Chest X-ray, AP view. Patient: 30 years old, sex M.
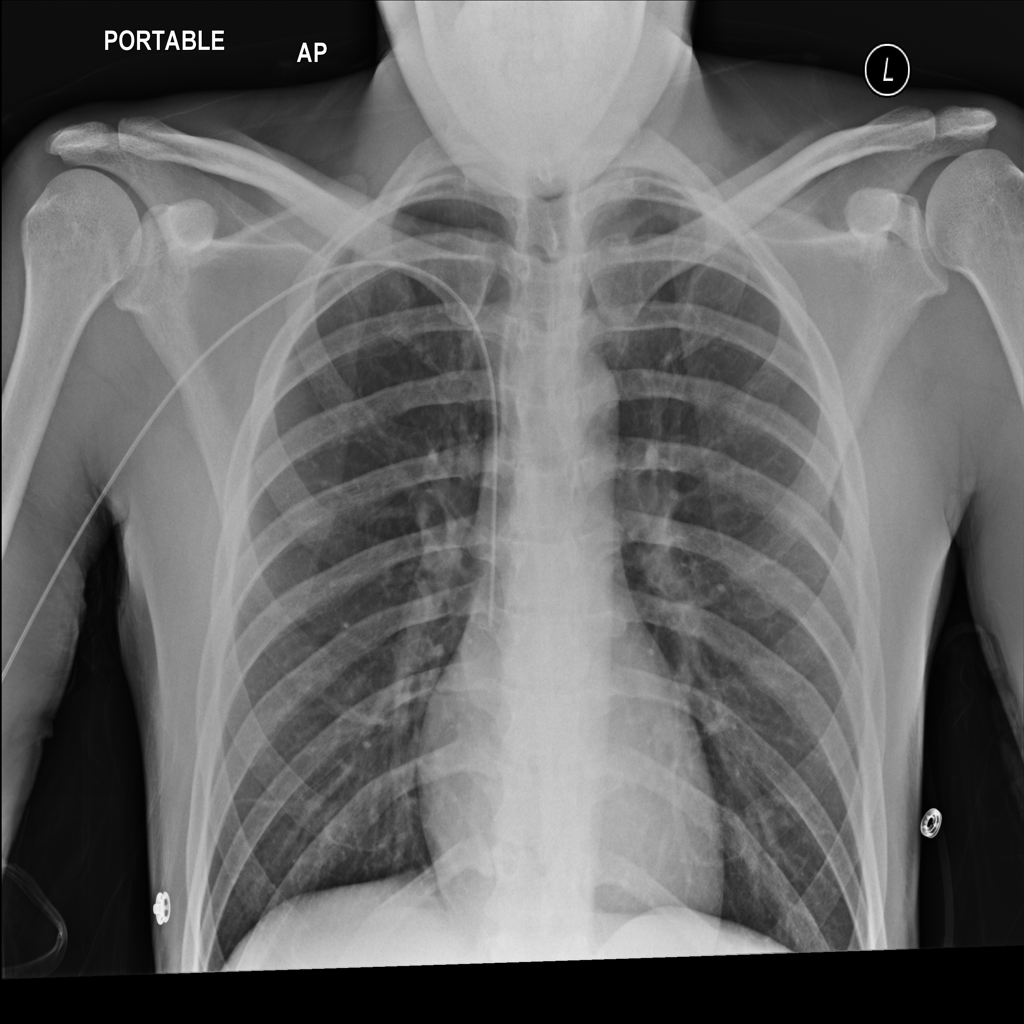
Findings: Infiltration